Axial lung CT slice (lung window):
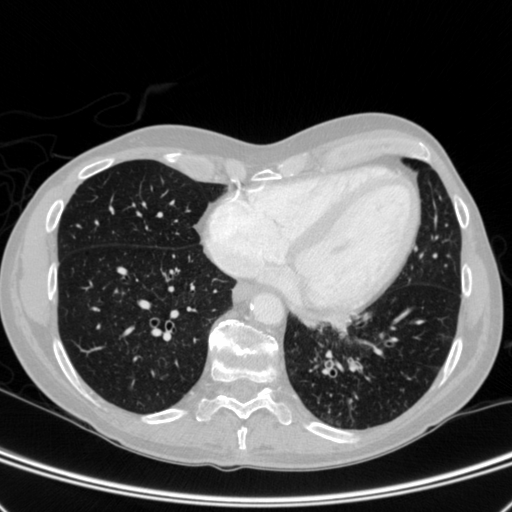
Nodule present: no